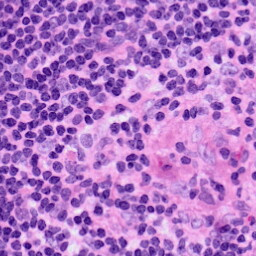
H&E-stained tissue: LymphNode